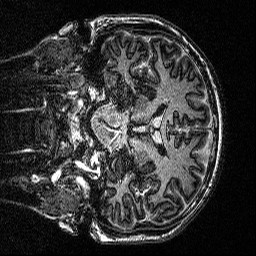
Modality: MP2RAGE
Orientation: coronal
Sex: male
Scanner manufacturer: siemens
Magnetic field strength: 3 T
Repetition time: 5 s
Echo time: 0.00292 s